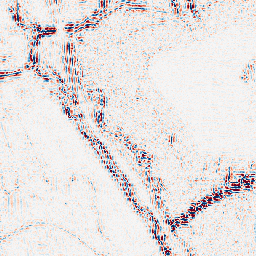
Category: wavelet
Decomposition family: wavelet_reverse_biorthogonal
Decomposition parameters: wavelet: rbio4.4
level: 2
Upsampling method: edge_directed
Upsampling parameters: scale: 4
Upsampling scale: 4